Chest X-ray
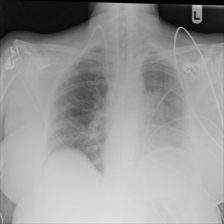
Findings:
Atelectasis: negative
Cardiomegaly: negative
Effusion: negative
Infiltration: negative
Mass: negative
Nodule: negative
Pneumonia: negative
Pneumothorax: negative
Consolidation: negative
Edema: negative
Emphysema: negative
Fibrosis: negative
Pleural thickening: positive
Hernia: negative